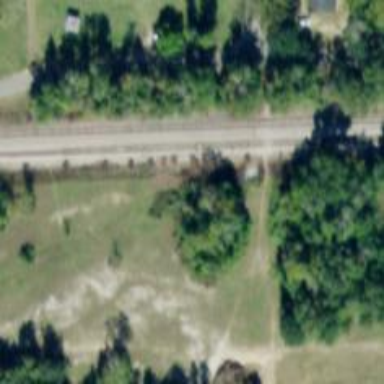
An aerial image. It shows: Abandoned spur railway.